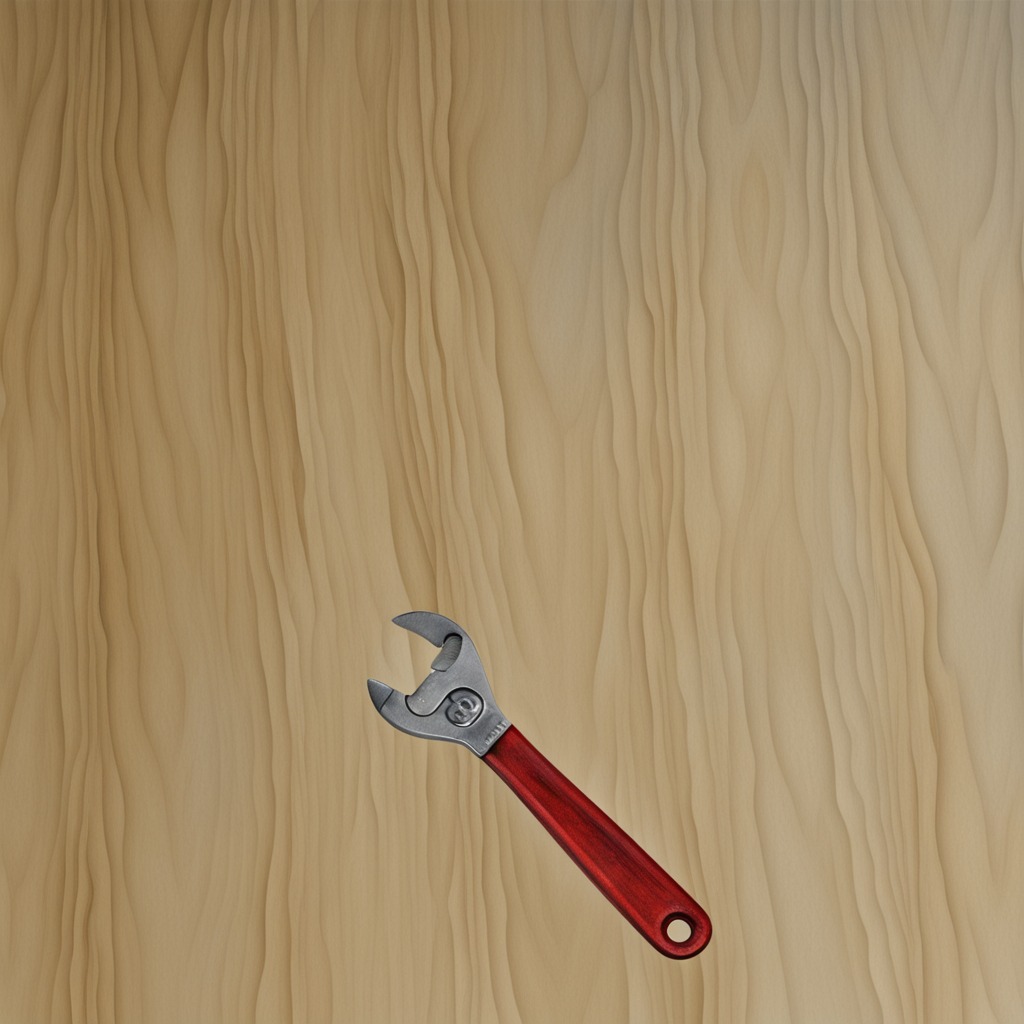
An wrench lying on a plywood surface in a paint workshop lit by afternoon window light.